Aerial crown-view tile of a tropical tree (Barro Colorado Island, Panama), acquired 20240716:
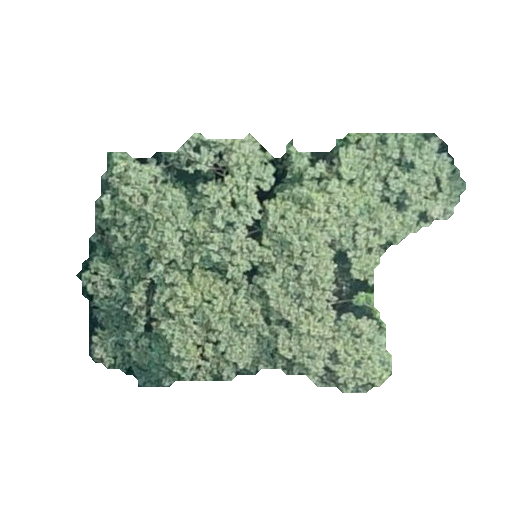
Species: Guazuma ulmifolia
GBIF accepted scientific name: Guazuma ulmifolia
Crown area: 115.629 m²